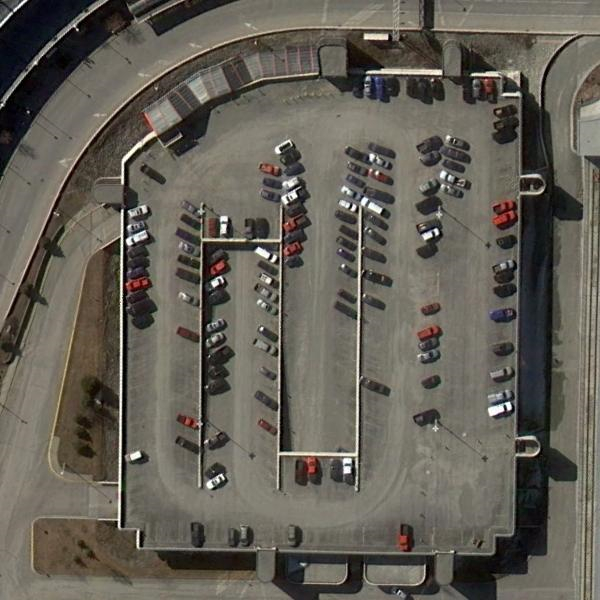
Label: Parking